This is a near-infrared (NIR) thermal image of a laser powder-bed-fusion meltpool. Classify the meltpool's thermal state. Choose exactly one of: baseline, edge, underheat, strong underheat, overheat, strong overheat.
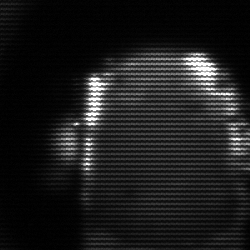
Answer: baseline